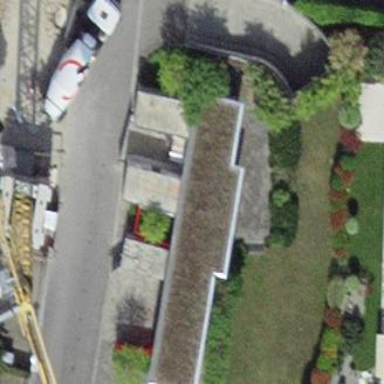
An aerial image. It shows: Garage.